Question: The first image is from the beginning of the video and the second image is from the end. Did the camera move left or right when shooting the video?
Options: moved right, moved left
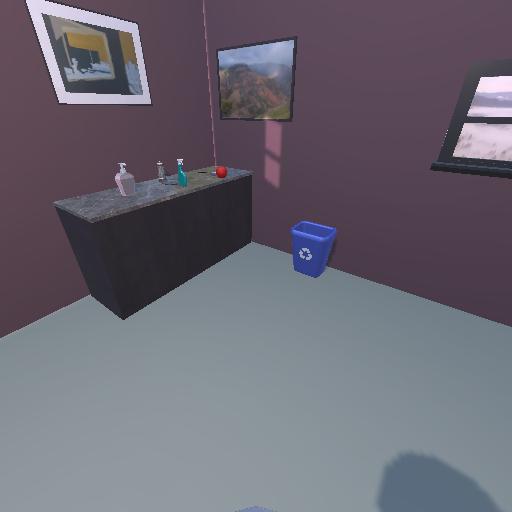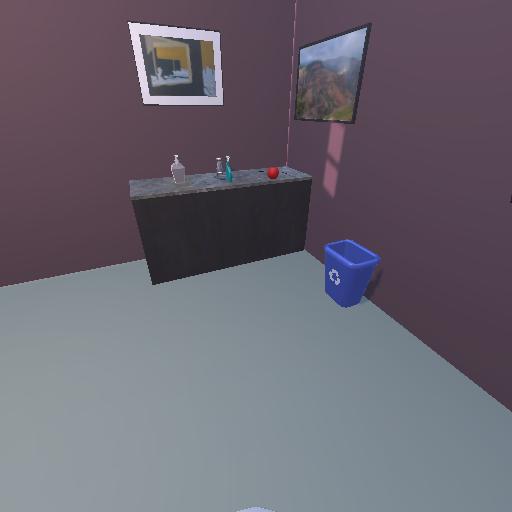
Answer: moved right